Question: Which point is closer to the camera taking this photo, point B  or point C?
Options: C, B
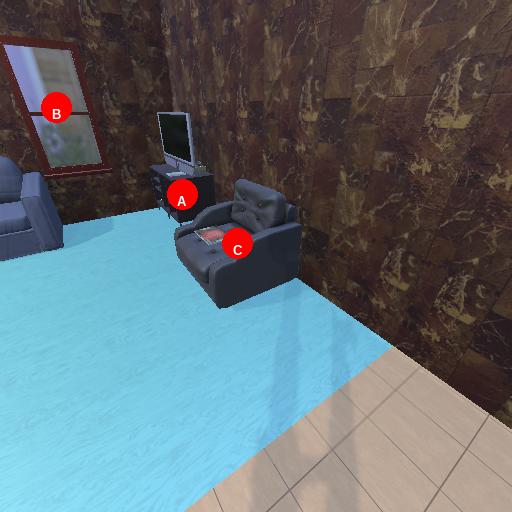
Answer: C